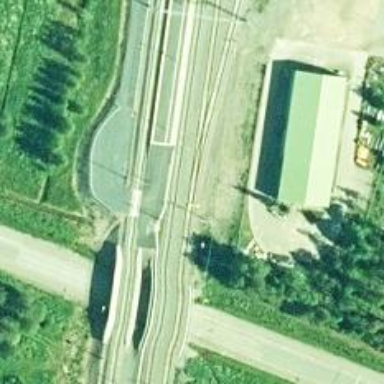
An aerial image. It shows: Siding railway line with electrified contact line for the trains.